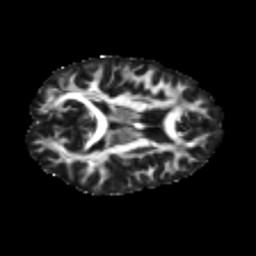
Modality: FA
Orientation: axial
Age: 24
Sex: male
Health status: healthy
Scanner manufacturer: philips
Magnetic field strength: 3 T
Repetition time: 10.379 s
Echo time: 0.0712 s